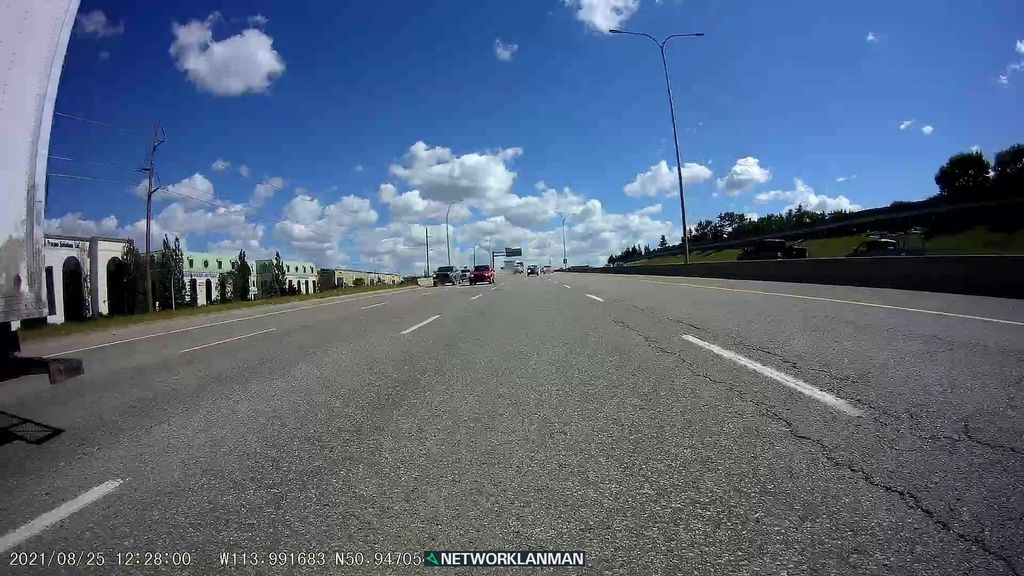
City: calgary